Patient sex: M
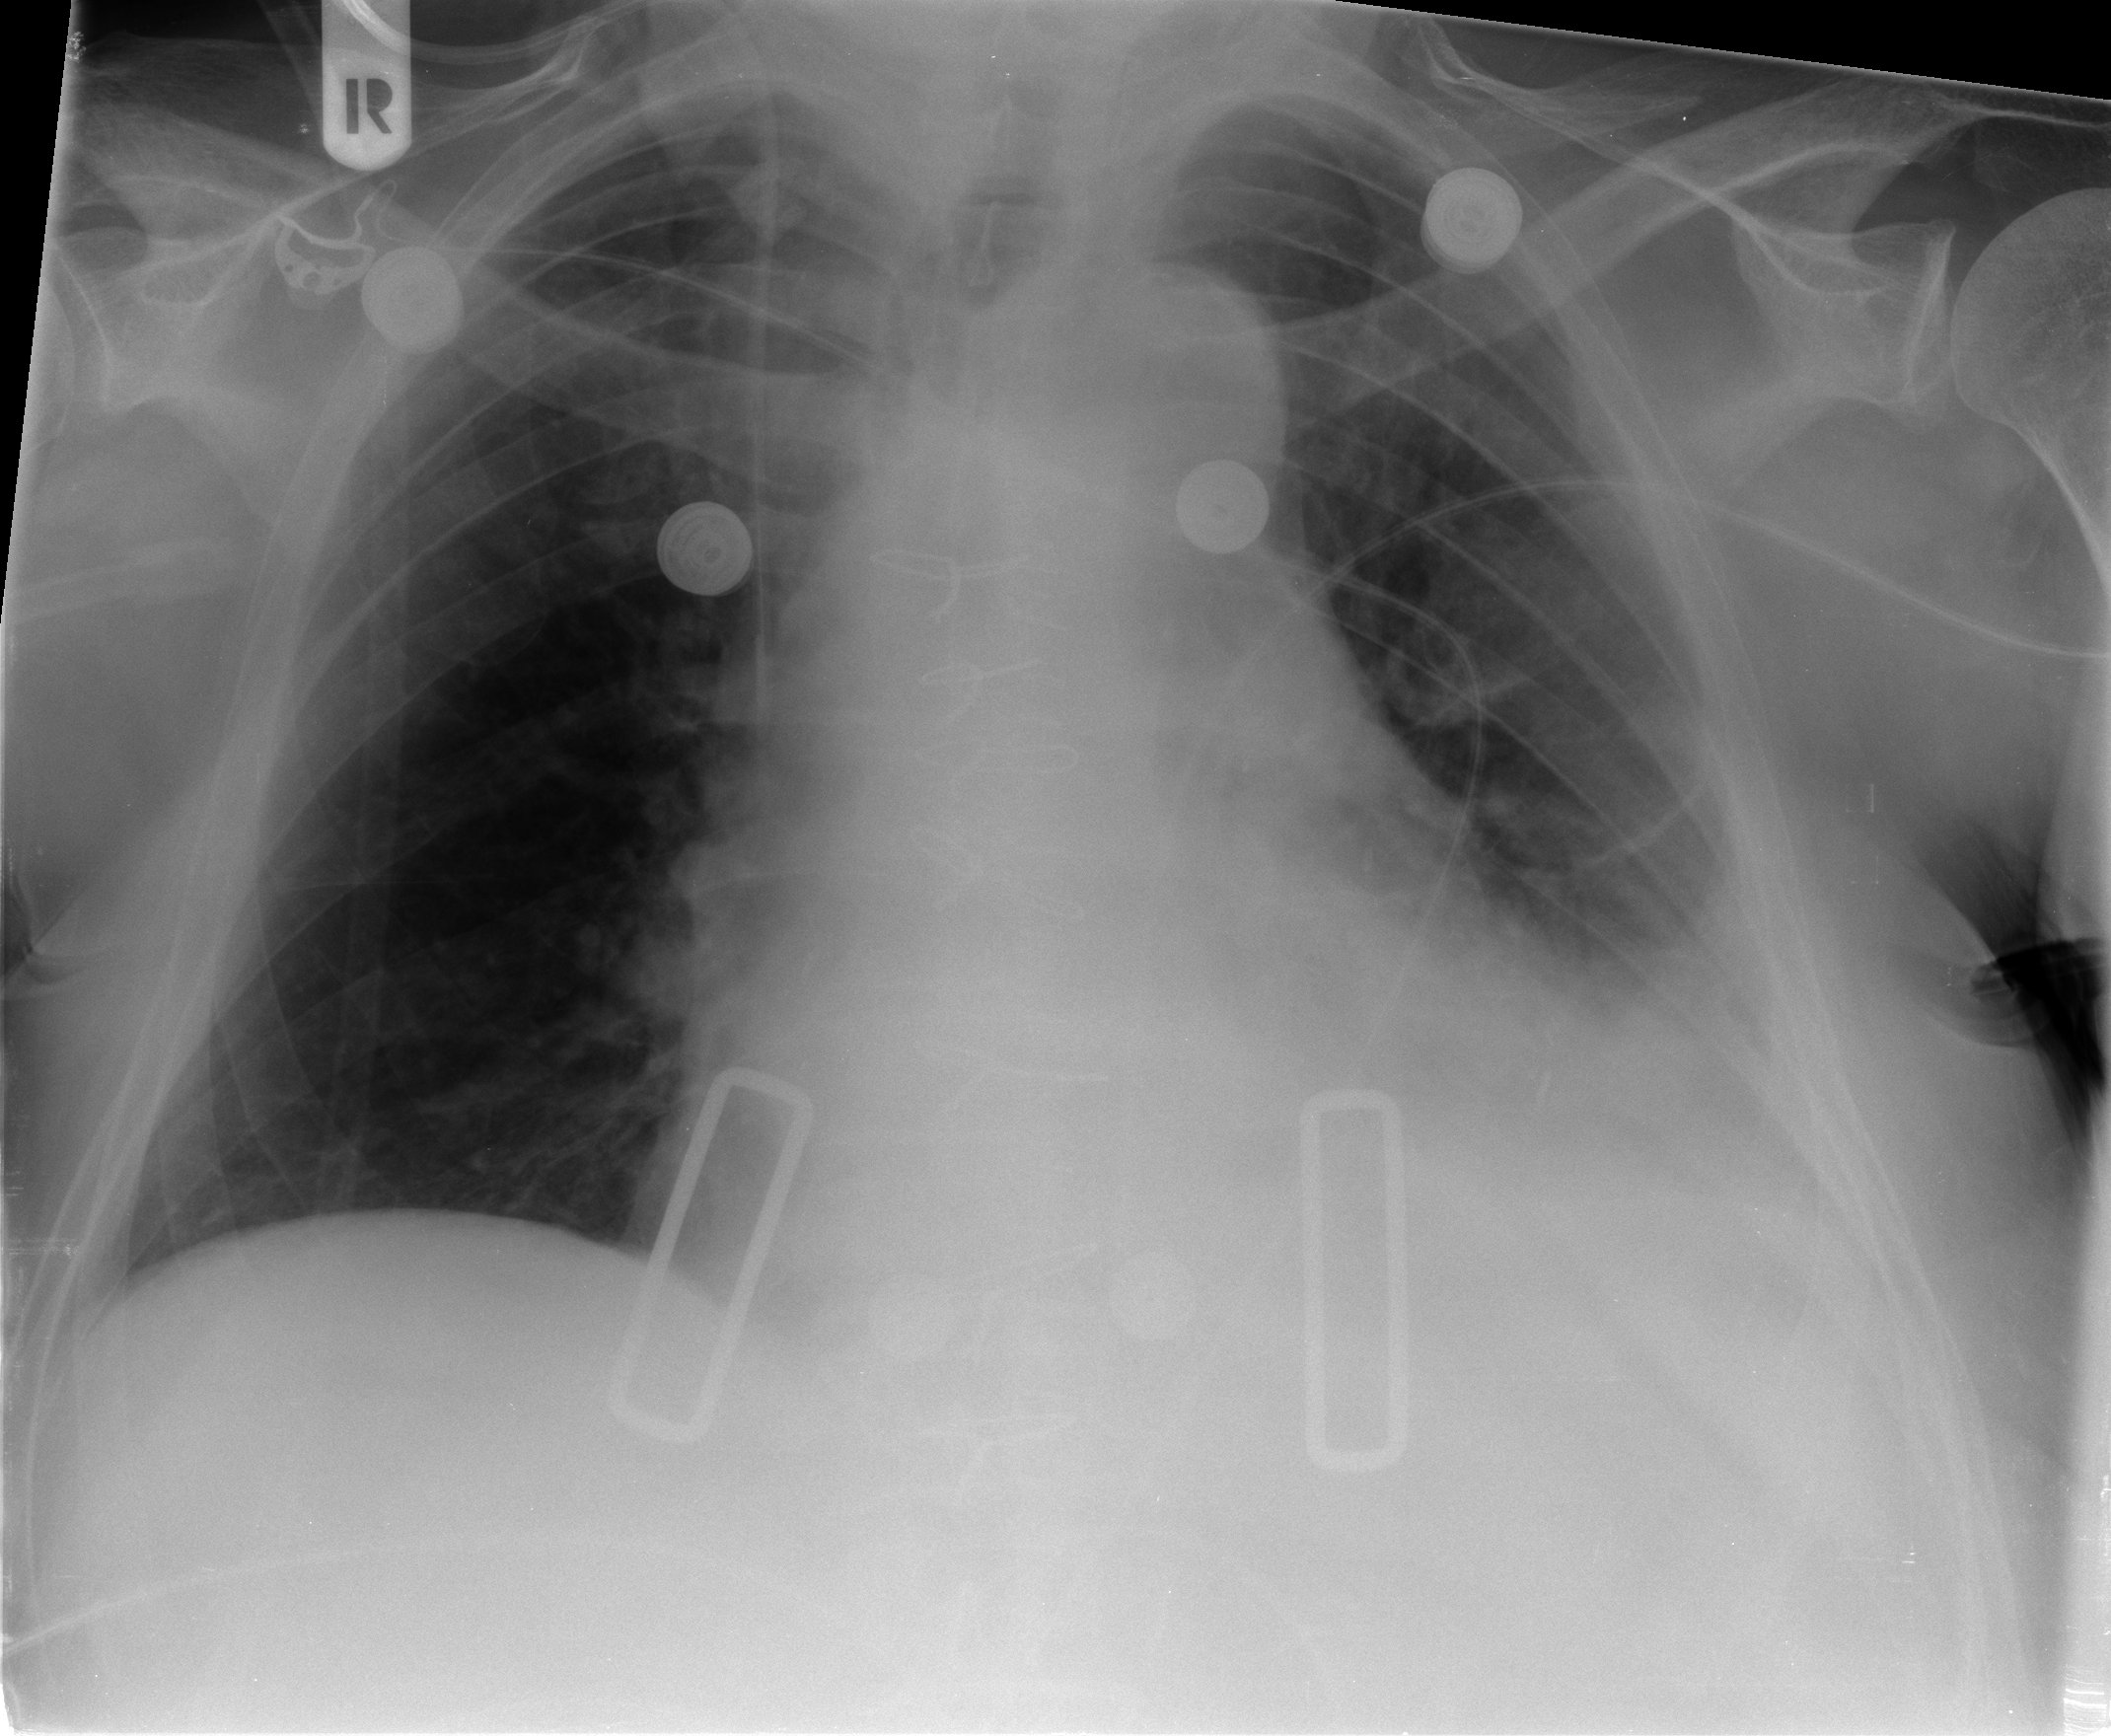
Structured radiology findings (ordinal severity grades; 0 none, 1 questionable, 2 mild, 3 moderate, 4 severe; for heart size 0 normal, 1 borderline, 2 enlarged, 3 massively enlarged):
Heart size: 2
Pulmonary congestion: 0
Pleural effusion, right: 0
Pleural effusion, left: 2
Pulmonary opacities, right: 0
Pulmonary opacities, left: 0
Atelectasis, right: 0
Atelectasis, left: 2